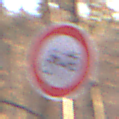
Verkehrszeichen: VerbotMofas
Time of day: SunriseSunset
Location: Outdoor (Nature)
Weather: Clear
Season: Autumn
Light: Natural